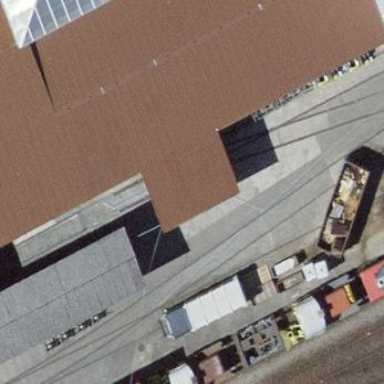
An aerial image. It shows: View of roof of building.